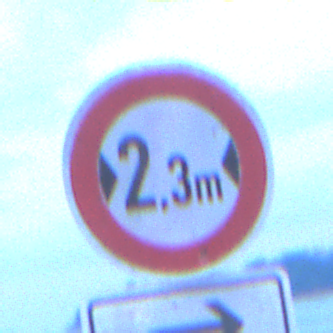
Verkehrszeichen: TatsaechlicheBreite2Komma3
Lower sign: RichtungsangabeDurchPfeile5
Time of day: Dawn
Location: Outdoor (Urban)
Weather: PartlyCloudy
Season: NotSpecified
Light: Natural